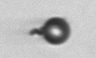
Label: bead